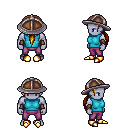
a pixel art fantasy rpg character, male body template, dark elf, purple skin, teal sleeveless shirt, magenta pants, blonde ponytail hairstyle, chain helm, cloth bracers, gold boots, four views (front, back, left, right), 2x2 character sprite sheet, small pixel art, hard edges, no anti-aliasing